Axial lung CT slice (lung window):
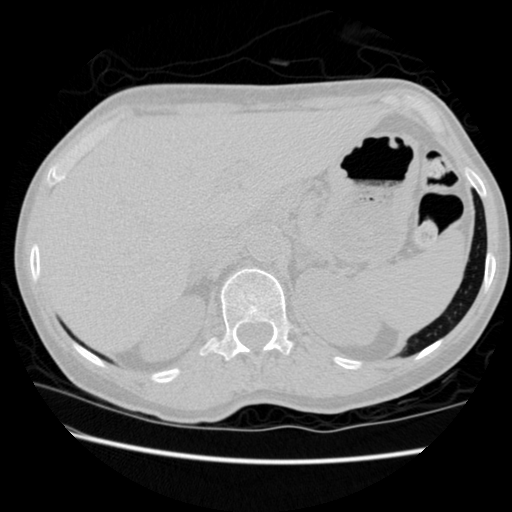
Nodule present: no